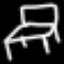
Label: chair